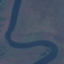
Land use / land cover: River